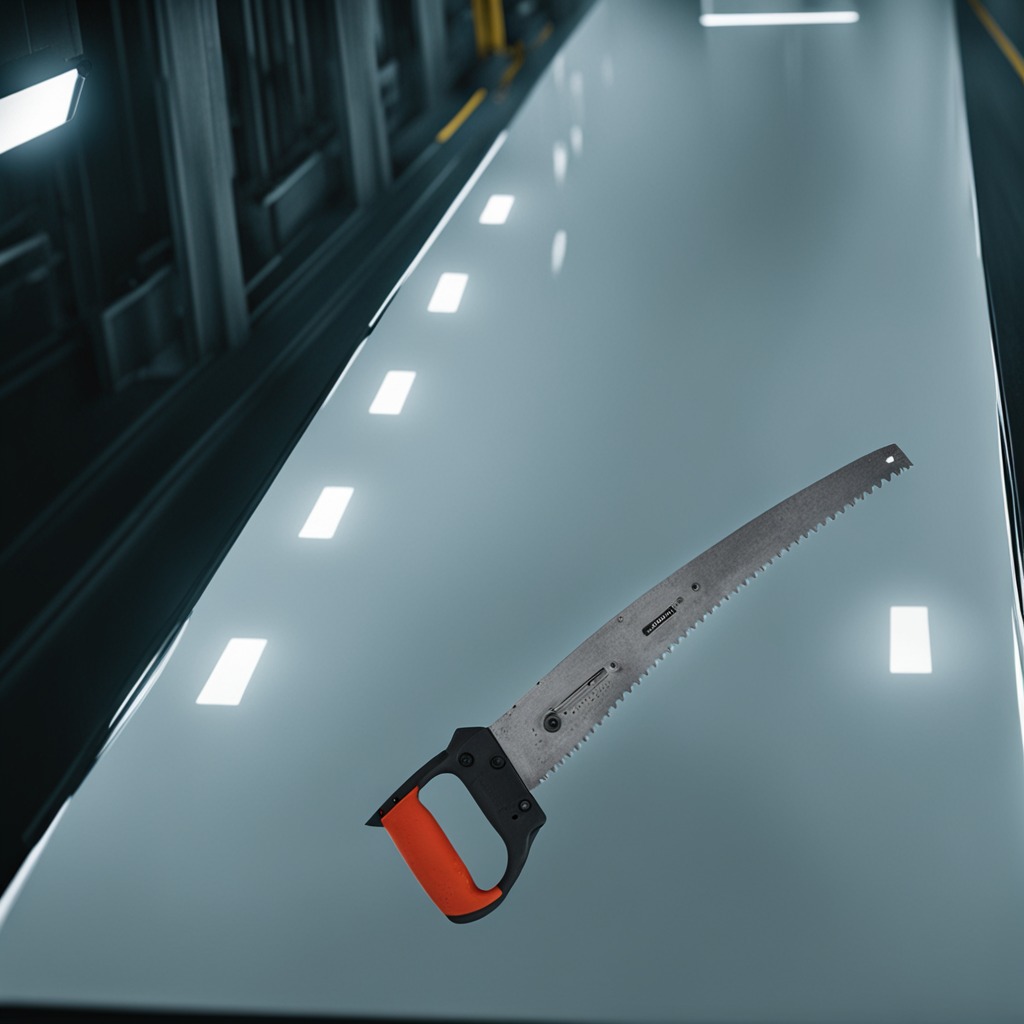
A metal saw is lying on a table.